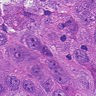
Metastatic tissue present: yes